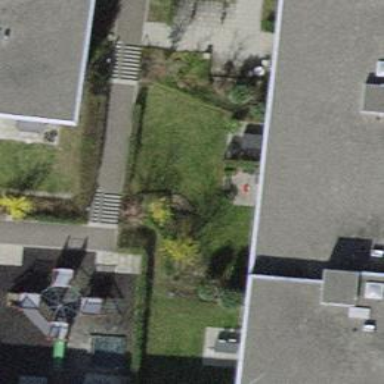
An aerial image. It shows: Residential garden.